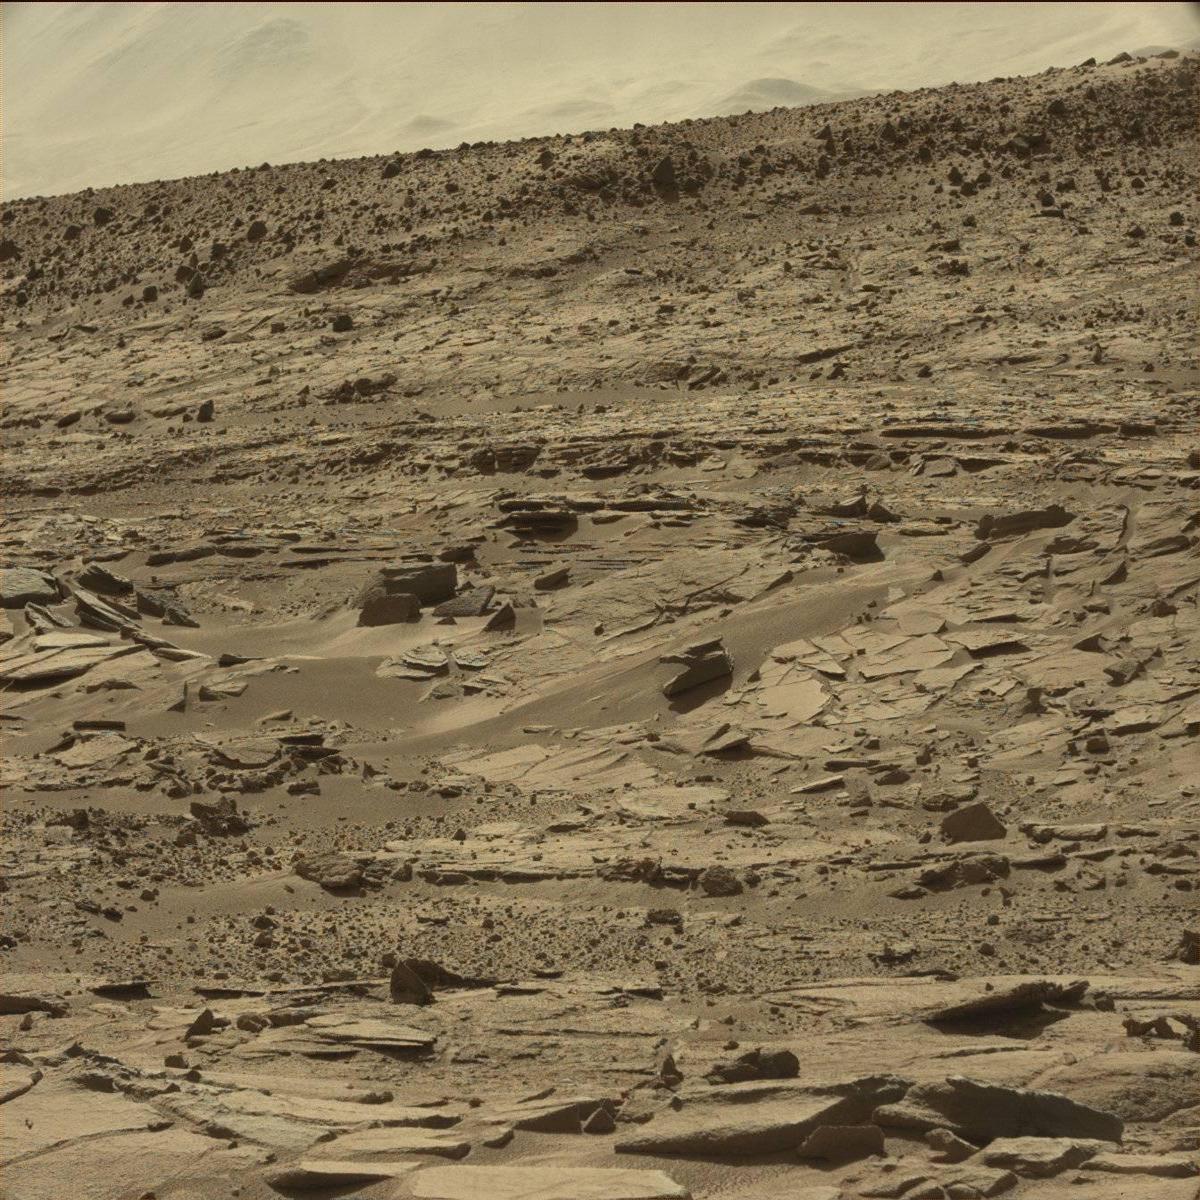
Terrain classes present: Bedrock, Ridge, Rock, Sand / Soil